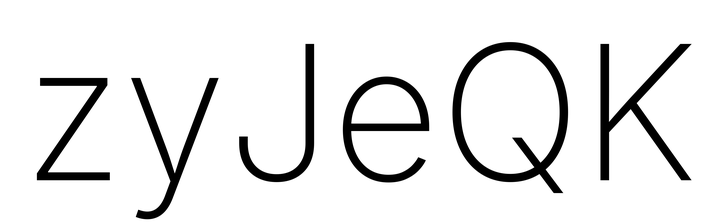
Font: Inter_ExtraLight